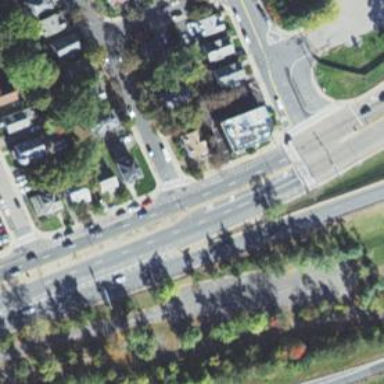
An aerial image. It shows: Secondary road with asphalt surface and separate sidewalk.